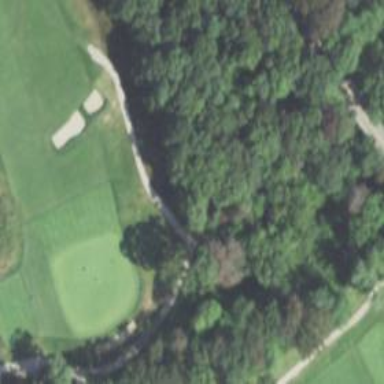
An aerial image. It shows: Path for both road and golf.